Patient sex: M
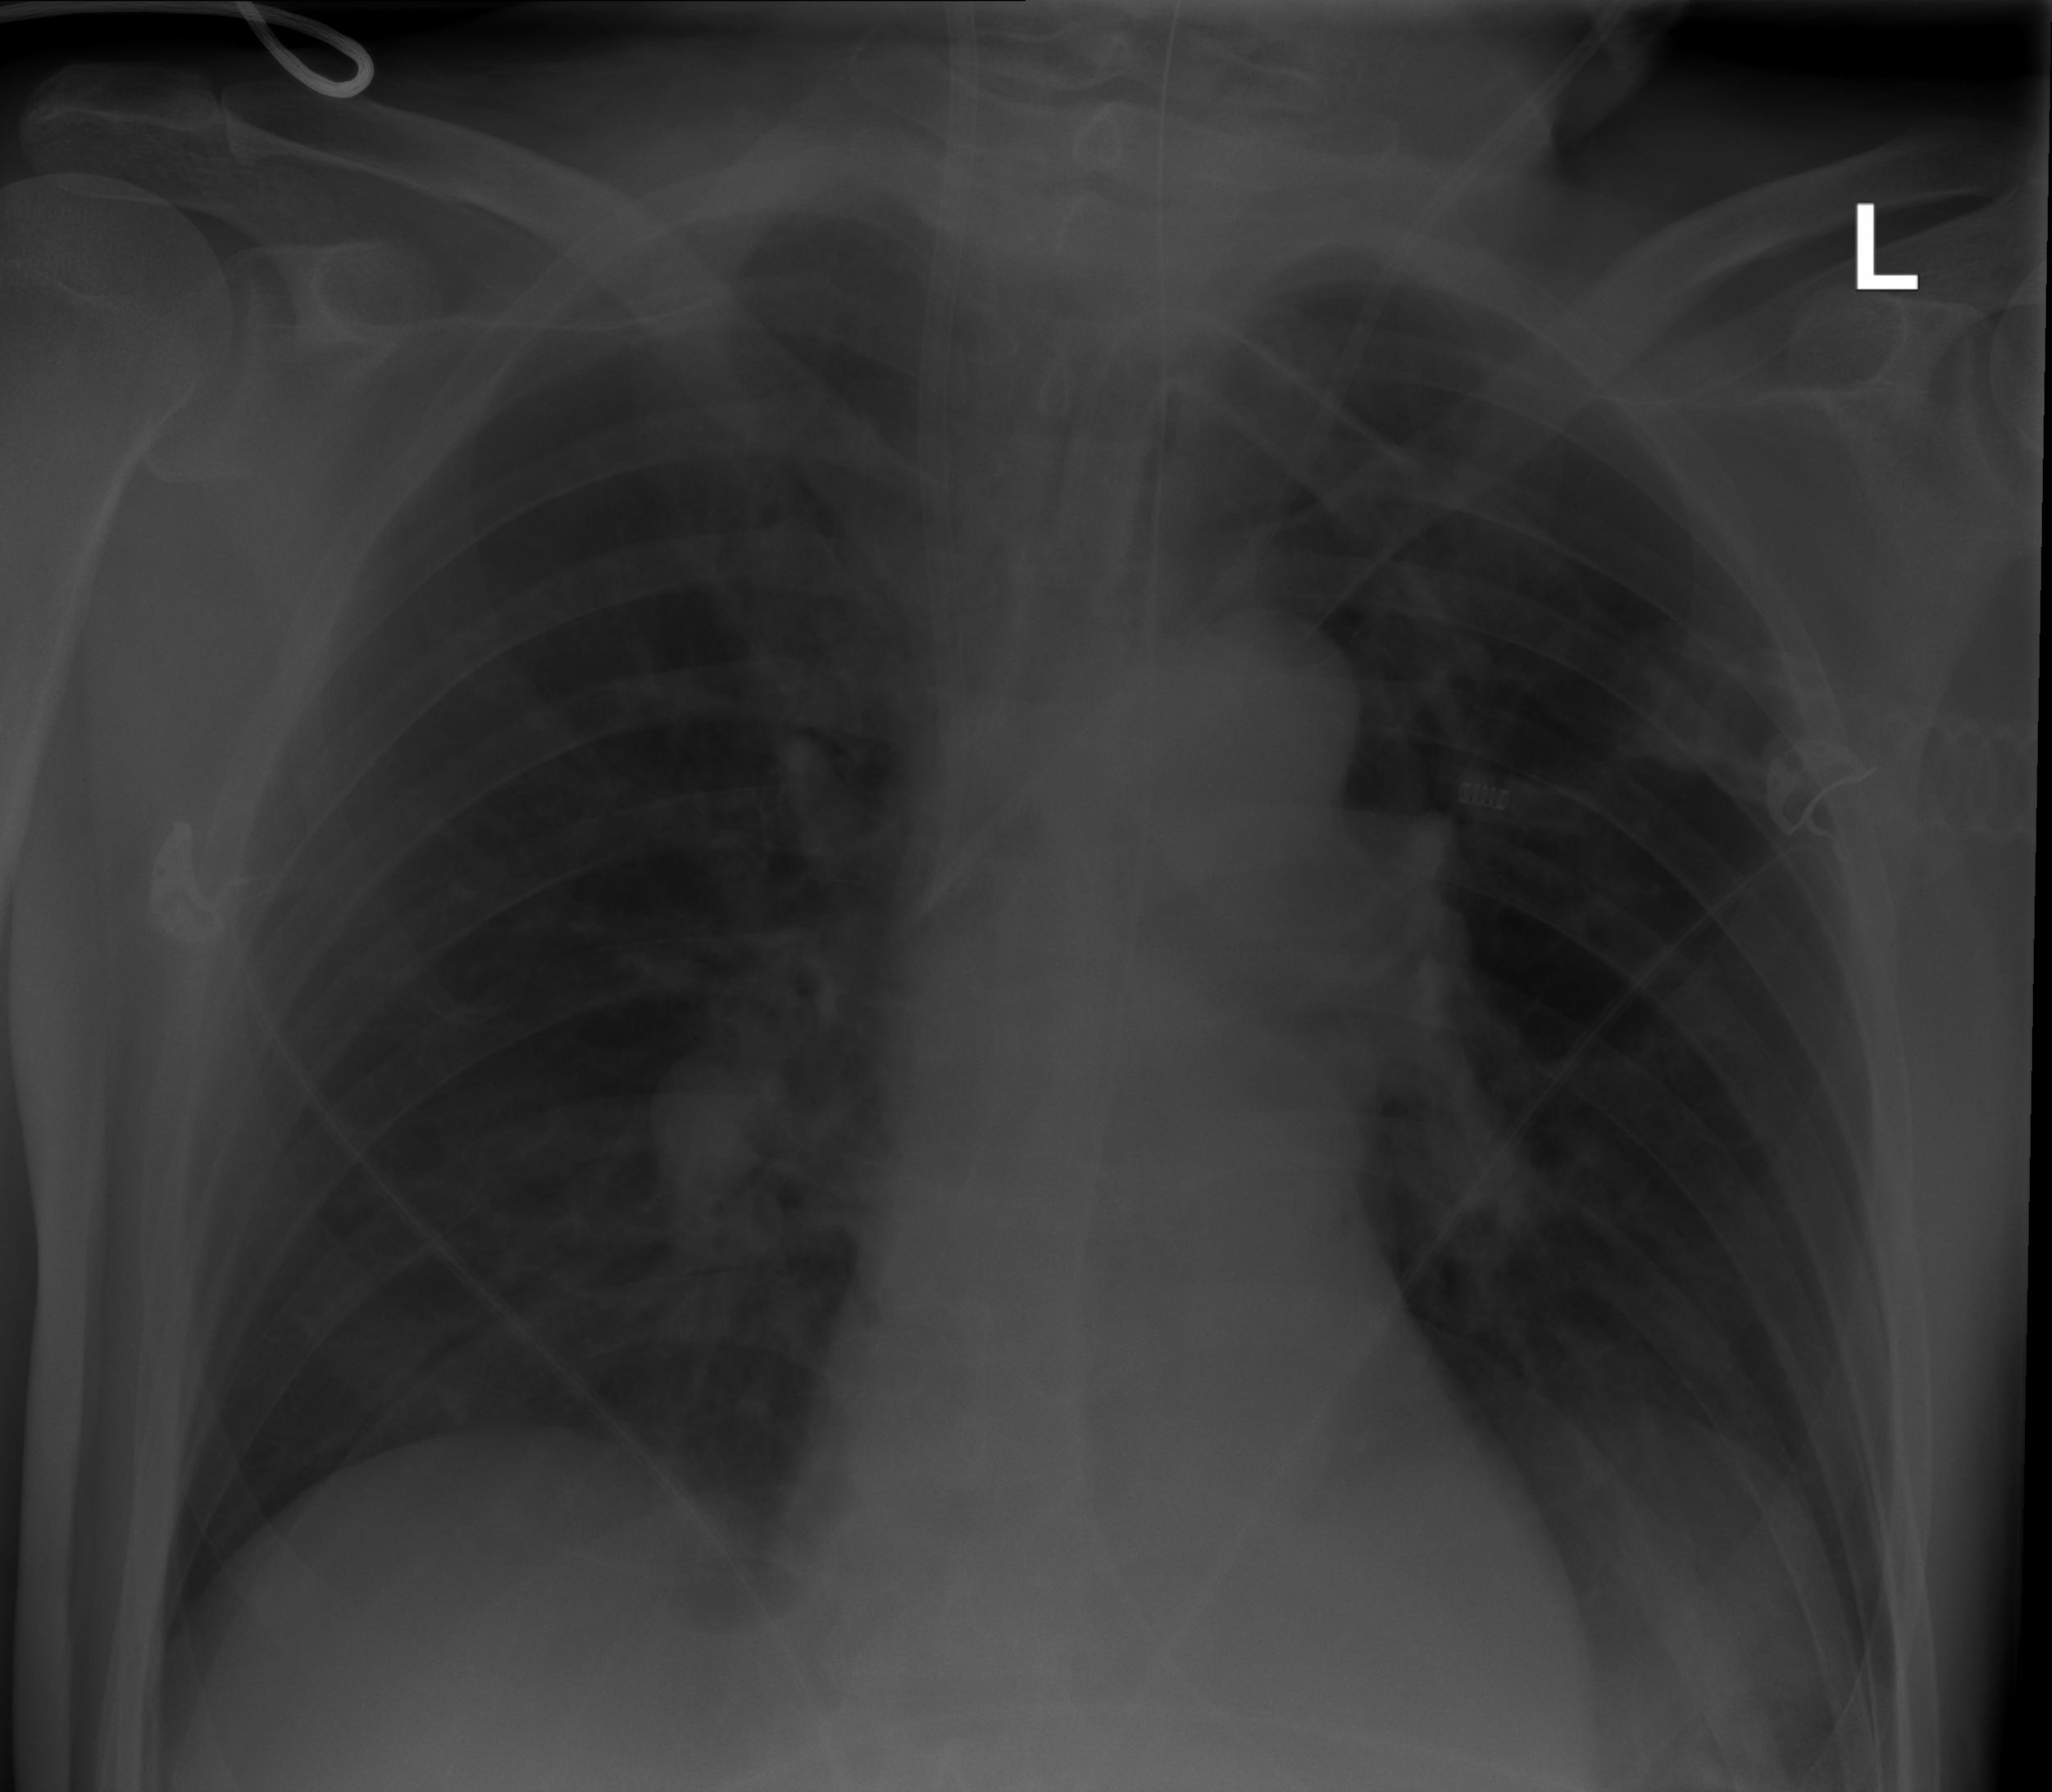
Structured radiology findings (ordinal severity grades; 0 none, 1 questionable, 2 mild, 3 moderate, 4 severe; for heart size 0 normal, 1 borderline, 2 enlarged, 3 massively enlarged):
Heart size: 0
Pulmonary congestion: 0
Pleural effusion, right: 0
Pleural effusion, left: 0
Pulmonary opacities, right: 2
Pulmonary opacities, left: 0
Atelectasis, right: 0
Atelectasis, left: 2